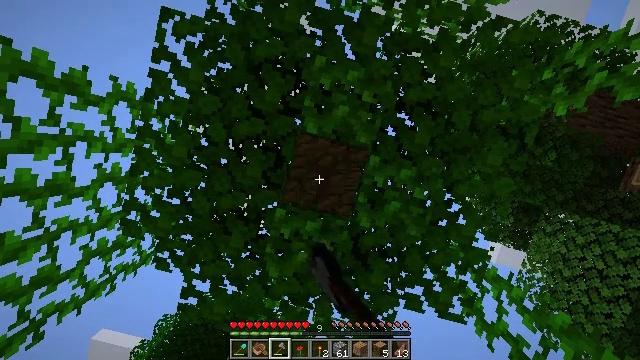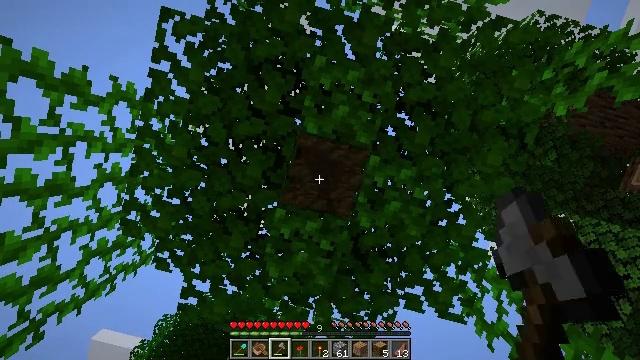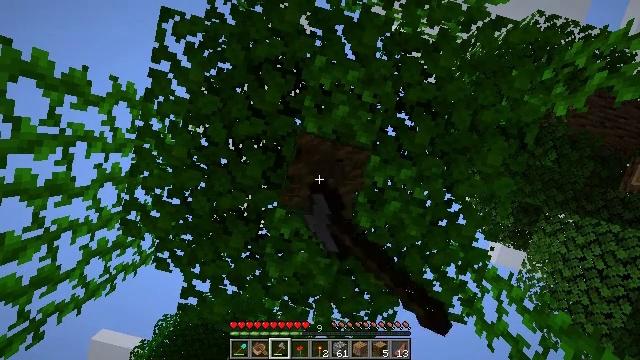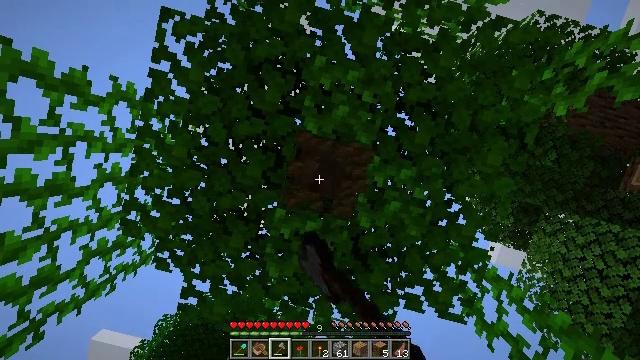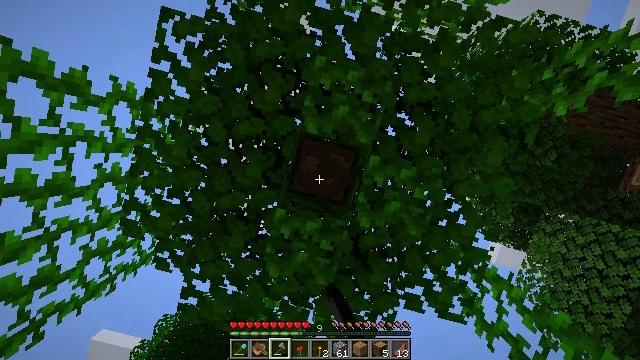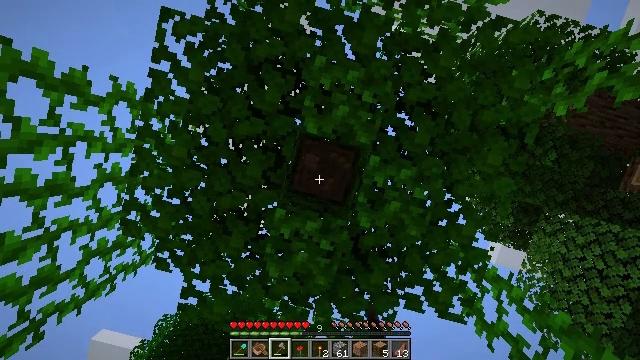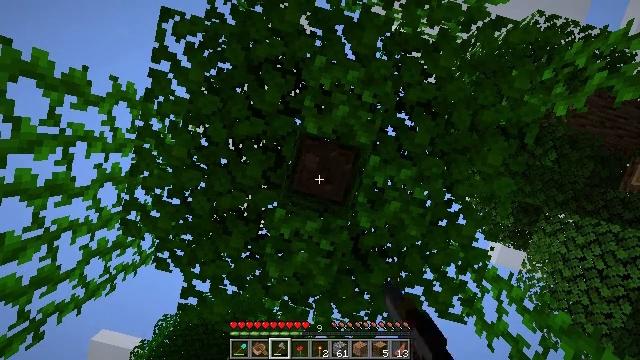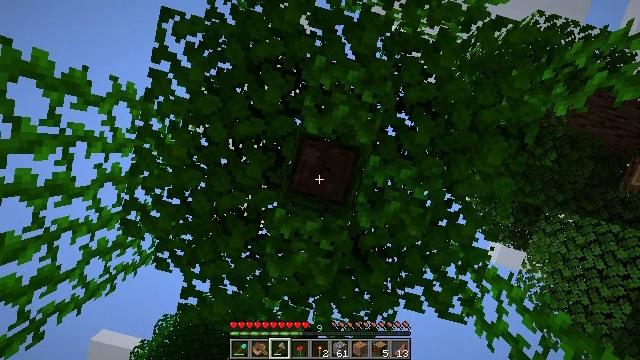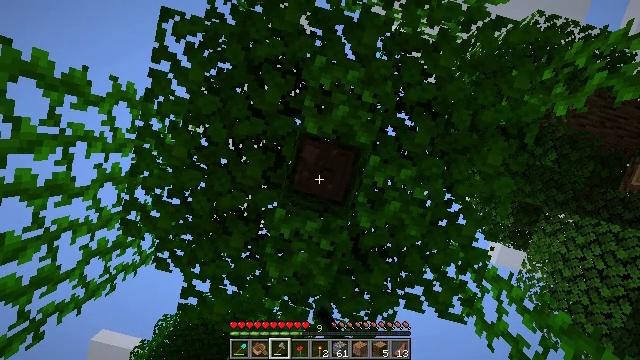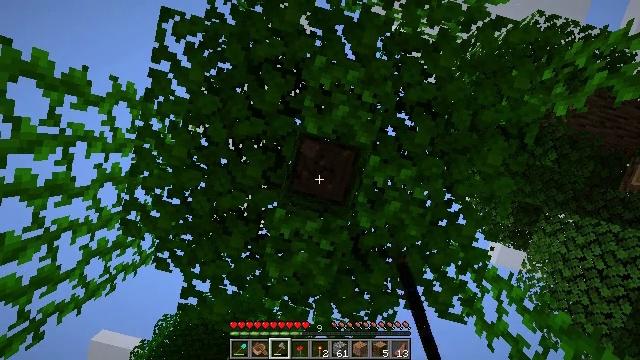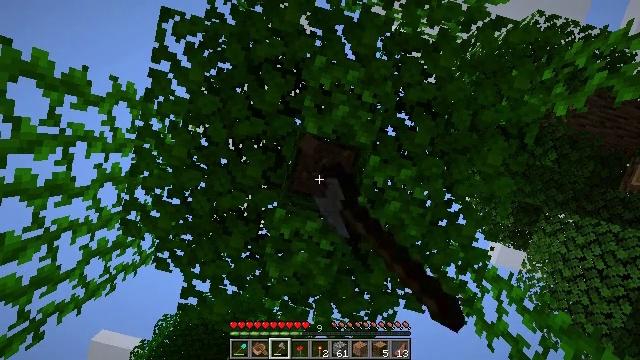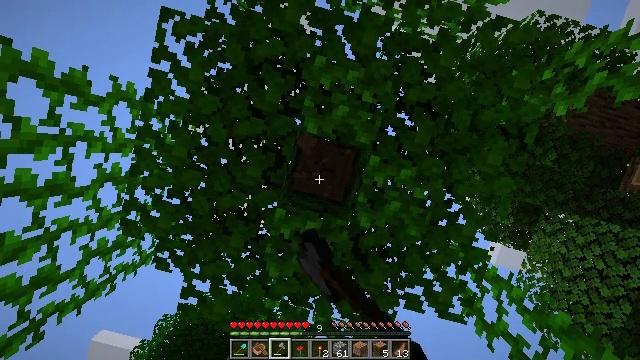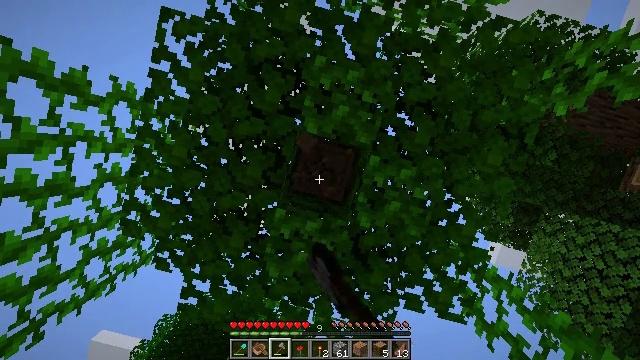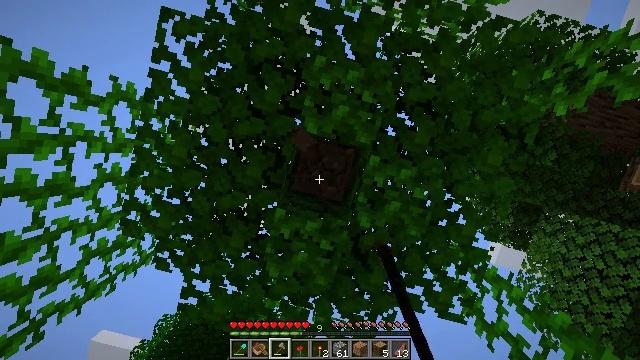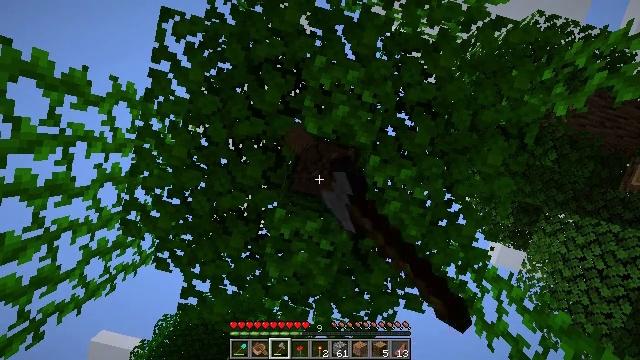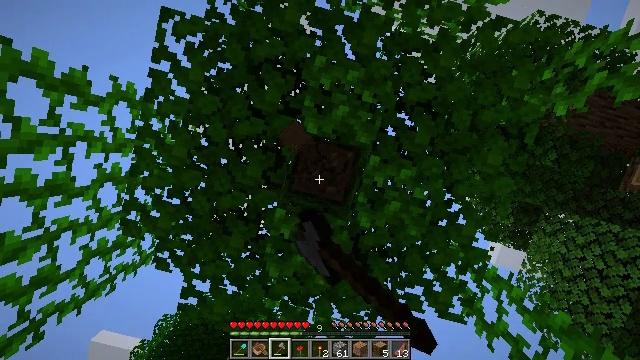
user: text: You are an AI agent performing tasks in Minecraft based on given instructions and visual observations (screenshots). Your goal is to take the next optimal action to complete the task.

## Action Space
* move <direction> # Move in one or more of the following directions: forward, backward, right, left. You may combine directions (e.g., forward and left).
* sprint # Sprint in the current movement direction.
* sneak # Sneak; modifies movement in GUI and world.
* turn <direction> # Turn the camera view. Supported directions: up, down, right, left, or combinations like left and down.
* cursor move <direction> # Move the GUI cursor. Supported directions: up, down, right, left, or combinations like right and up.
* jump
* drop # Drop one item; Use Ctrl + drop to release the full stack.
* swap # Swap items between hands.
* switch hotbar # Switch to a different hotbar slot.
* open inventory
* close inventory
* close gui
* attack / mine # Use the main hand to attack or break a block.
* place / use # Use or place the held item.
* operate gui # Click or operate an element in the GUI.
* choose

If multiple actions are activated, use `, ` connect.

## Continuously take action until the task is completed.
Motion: motion action
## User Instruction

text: Mine the jungle log in the rainforest biome.
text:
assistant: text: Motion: attack / mine
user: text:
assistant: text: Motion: attack / mine
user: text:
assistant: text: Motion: attack / mine
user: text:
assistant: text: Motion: attack / mine
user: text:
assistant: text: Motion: attack / mine
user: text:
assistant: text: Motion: attack / mine
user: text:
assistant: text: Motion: attack / mine
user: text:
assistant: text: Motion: attack / mine
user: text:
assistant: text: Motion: attack / mine
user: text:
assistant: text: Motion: attack / mine
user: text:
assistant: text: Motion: attack / mine
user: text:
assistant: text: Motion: attack / mine
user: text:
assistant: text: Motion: attack / mine
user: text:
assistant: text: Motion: attack / mine
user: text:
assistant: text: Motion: attack / mine
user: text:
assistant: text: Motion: attack / mine
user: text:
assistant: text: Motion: attack / mine
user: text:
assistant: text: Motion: attack / mine
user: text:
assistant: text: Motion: attack / mine
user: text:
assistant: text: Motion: attack / mine
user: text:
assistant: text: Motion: attack / mine
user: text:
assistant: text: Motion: attack / mine
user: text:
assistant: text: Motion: turn up, attack / mine
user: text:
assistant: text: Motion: attack / mine
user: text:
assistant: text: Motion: attack / mine
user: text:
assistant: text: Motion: attack / mine
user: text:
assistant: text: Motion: attack / mine
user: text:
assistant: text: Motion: attack / mine
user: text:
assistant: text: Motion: attack / mine
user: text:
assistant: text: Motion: attack / mine